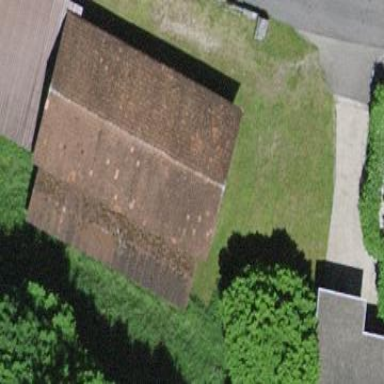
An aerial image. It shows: Warehouse.